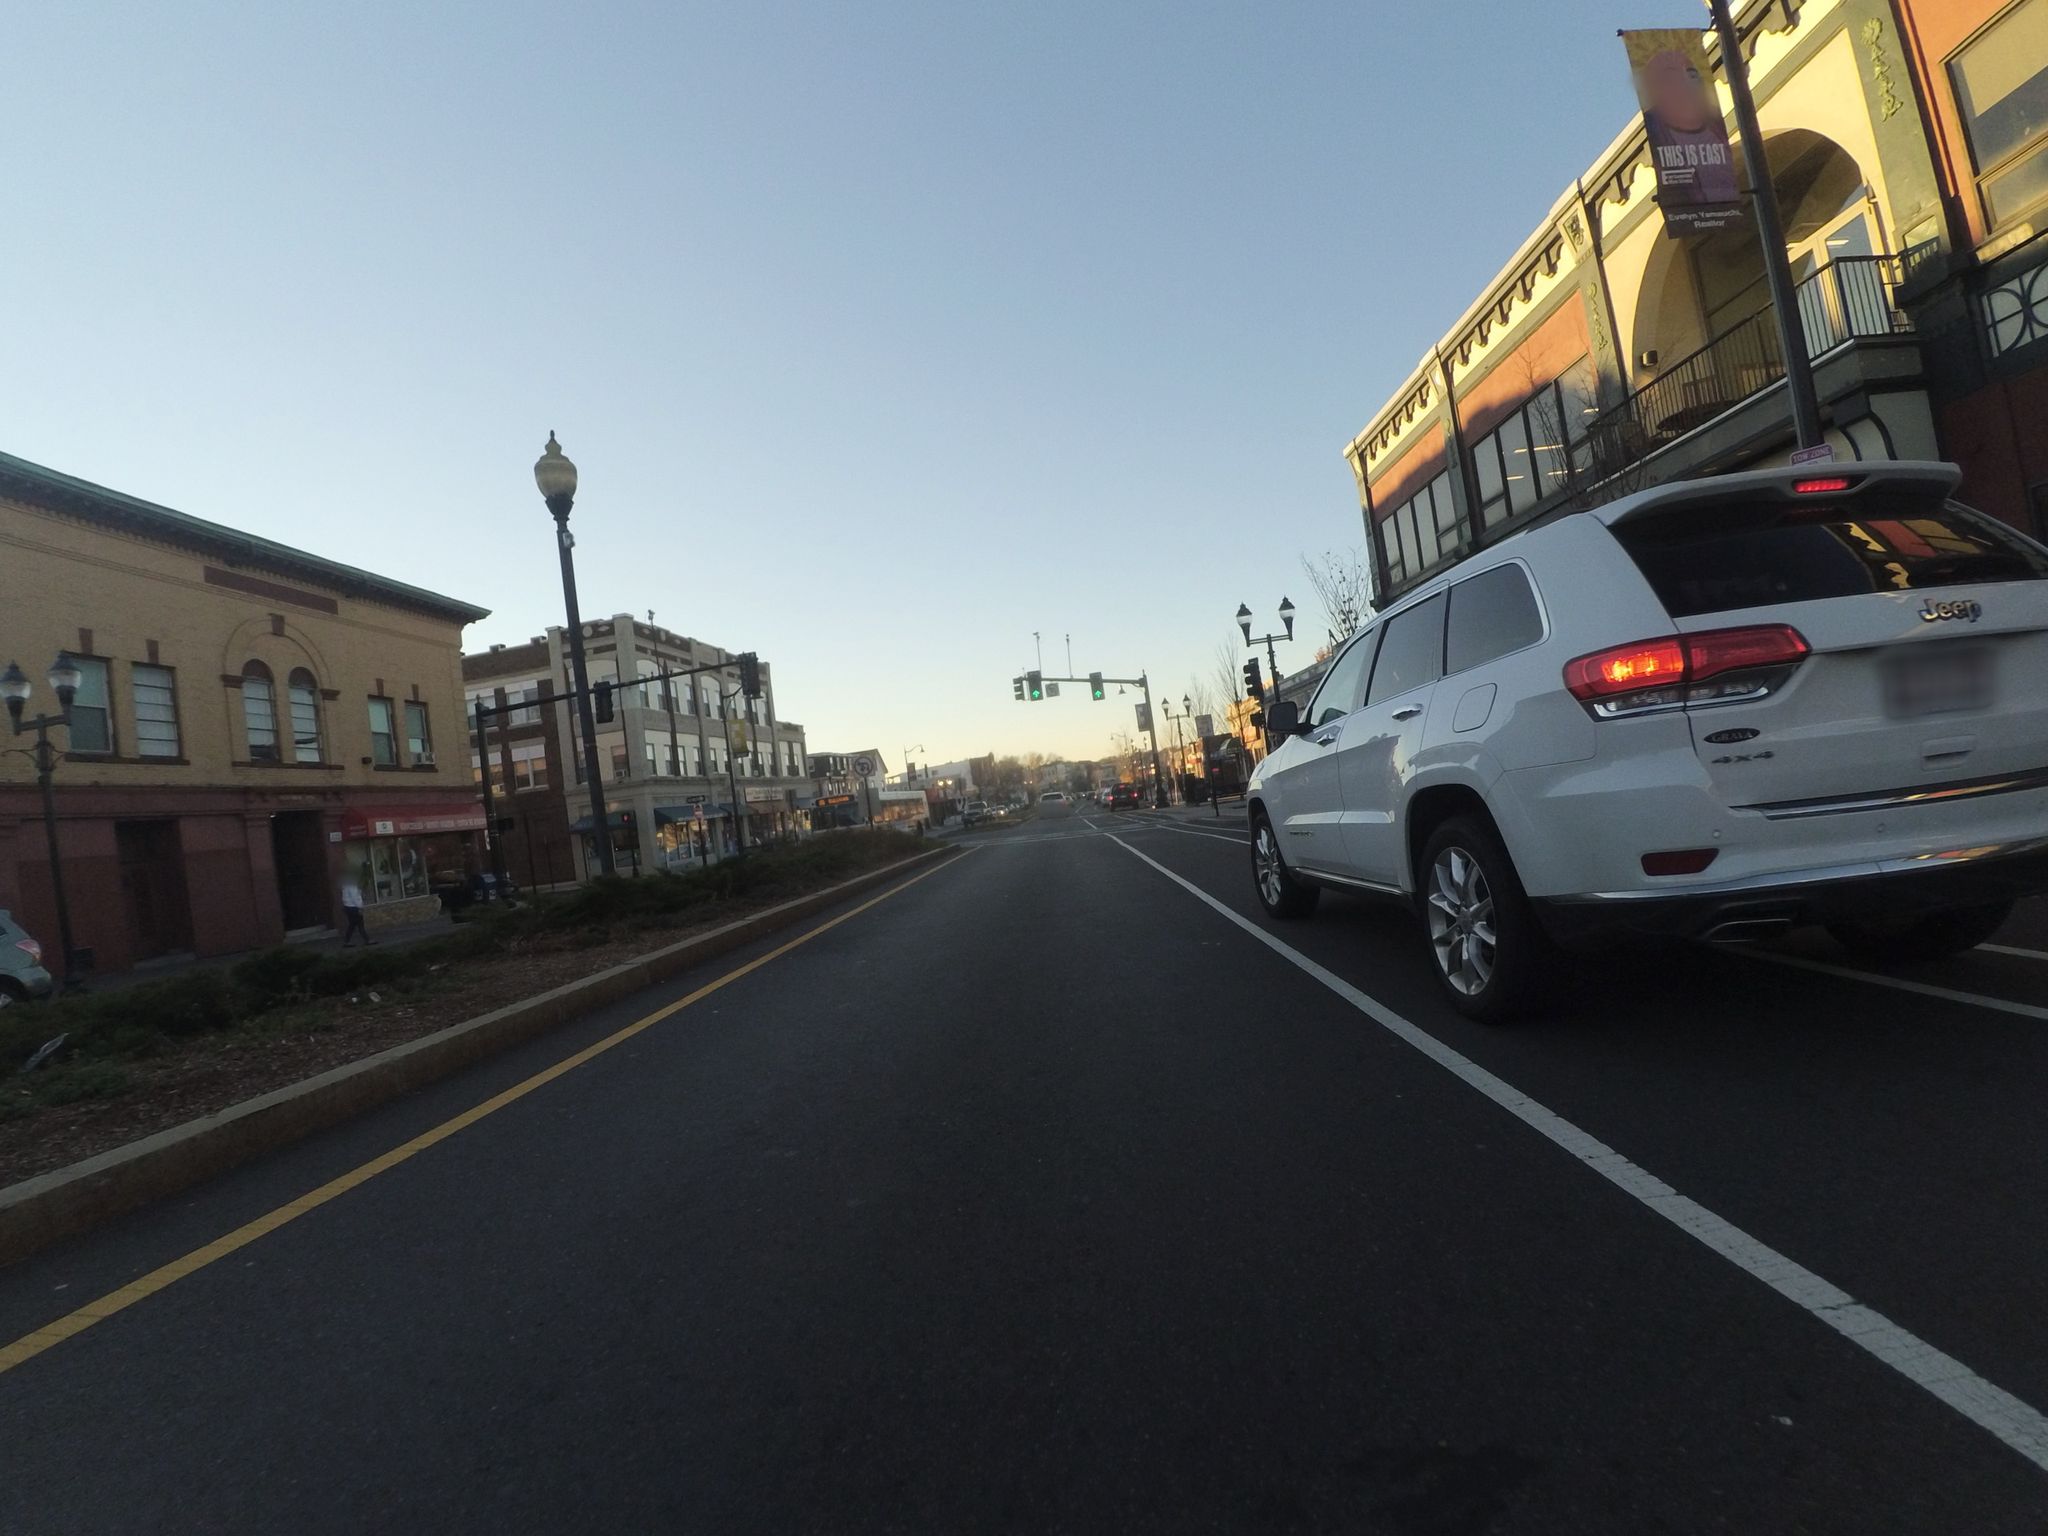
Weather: clear
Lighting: day
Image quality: good
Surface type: driving surface
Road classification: secondary
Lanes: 1
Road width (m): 30.5
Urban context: urban centre
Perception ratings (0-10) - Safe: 4.51, Lively: 6.85, Beautiful: 2.57, Boring: 3.24, Depressing: 2.37, Wealthy: 4.87